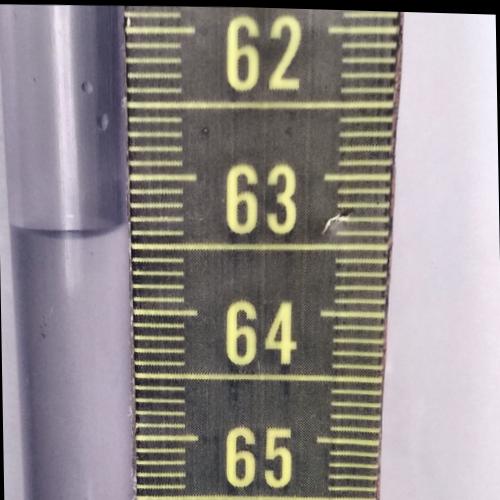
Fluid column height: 63.4 cm